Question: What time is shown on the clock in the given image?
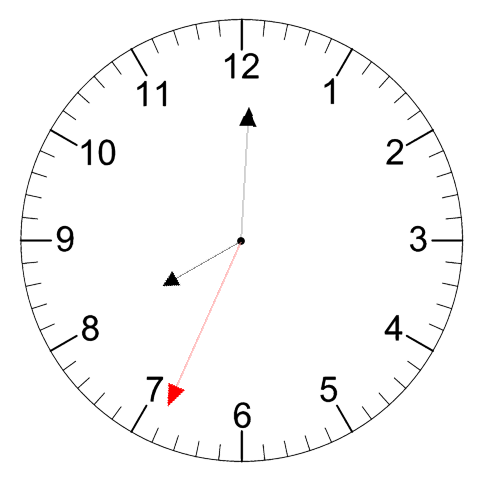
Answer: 08:00:34